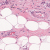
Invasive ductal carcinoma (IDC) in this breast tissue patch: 0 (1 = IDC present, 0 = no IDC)